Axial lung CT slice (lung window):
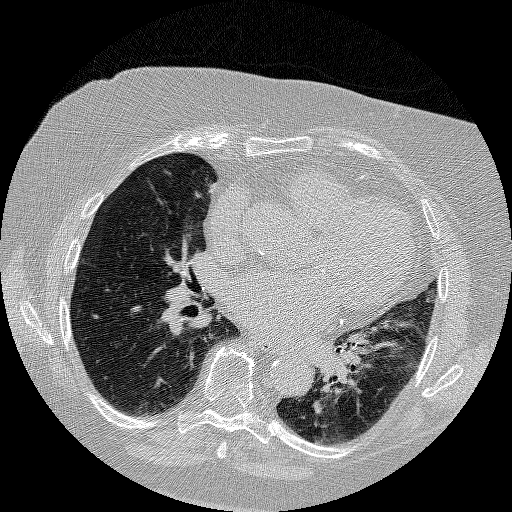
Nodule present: no